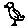
Label: bird